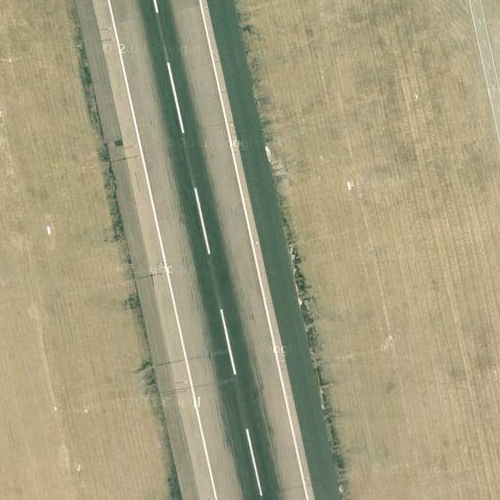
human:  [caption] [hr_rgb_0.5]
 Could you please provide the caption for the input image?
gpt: There is a red airplane on the straight runway .

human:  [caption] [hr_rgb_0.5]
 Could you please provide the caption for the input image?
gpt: Two straight runways are parallel to each other while a red airplane on the wide runway .

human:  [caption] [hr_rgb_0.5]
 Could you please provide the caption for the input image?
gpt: Two straight runways separated by a lawn are parallel to each other .

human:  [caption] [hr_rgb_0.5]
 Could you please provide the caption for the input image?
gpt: Two straight white runways with a red airplane on the wide one are parallel to each other .

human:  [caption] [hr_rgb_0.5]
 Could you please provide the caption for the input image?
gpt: There are some white marking lines on two parallel straight runways while a red airplane on the wide runway .